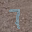
Label: 7